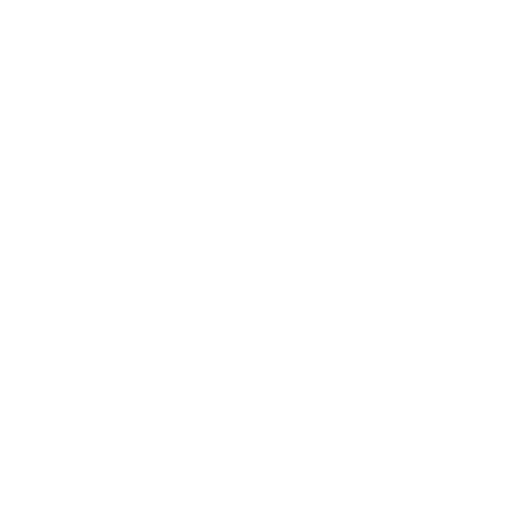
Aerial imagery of ridge(s) in Nevada named Chert Ridge containing only shrub